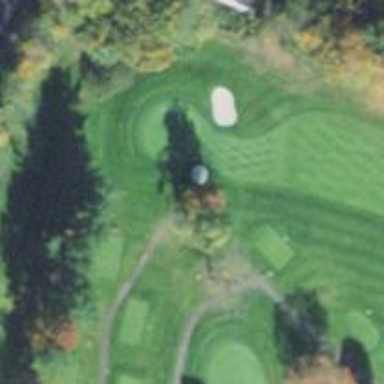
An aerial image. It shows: Golf hole.